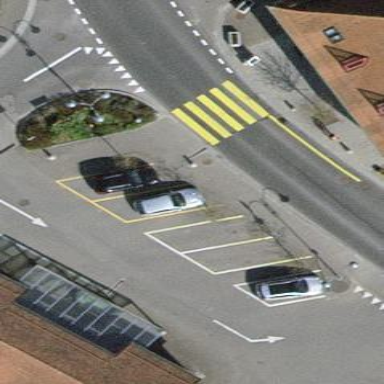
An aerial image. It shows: Street-side parking area.